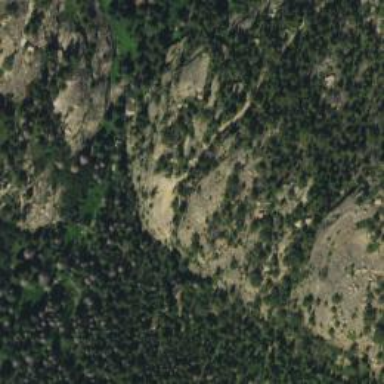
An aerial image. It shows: Landscape dominated by bare rock.